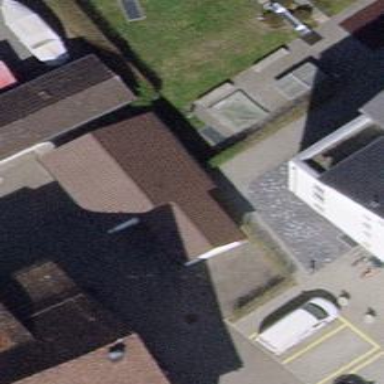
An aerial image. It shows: Garage.